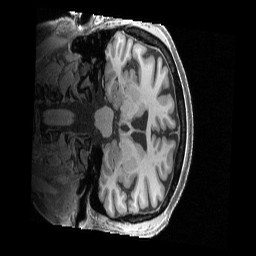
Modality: T1w
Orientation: coronal
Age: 53
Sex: female
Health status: ill
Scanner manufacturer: siemens
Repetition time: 2.4 s
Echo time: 0.00231 s